RGB frame:
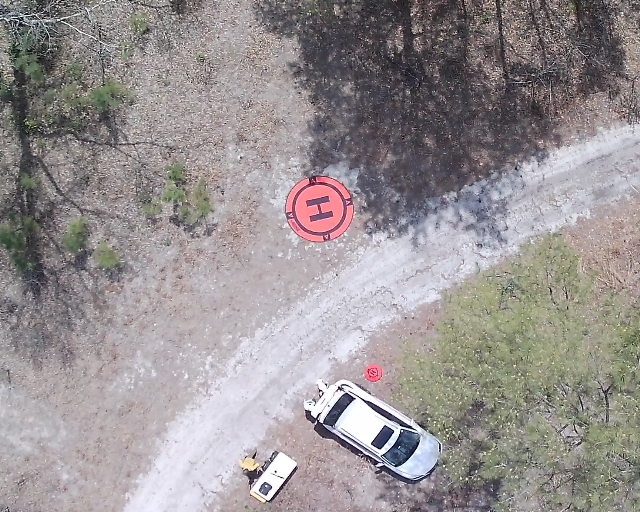
Thermal frame:
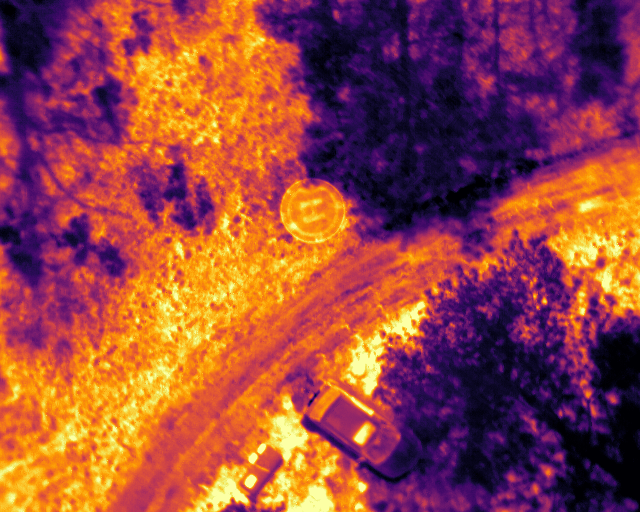
Captured: 2026-02-26 02:33:14
Pixels at or above 80 °C: 0 (fraction of frame: 0)